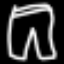
Label: pants